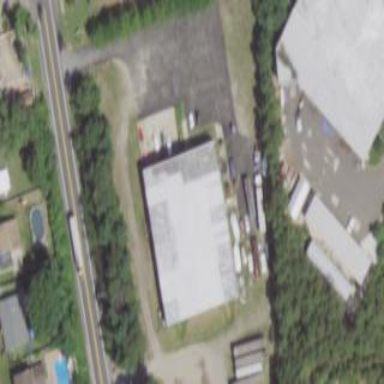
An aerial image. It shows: Warehouse building.